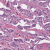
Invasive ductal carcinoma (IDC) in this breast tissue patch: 1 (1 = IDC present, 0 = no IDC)